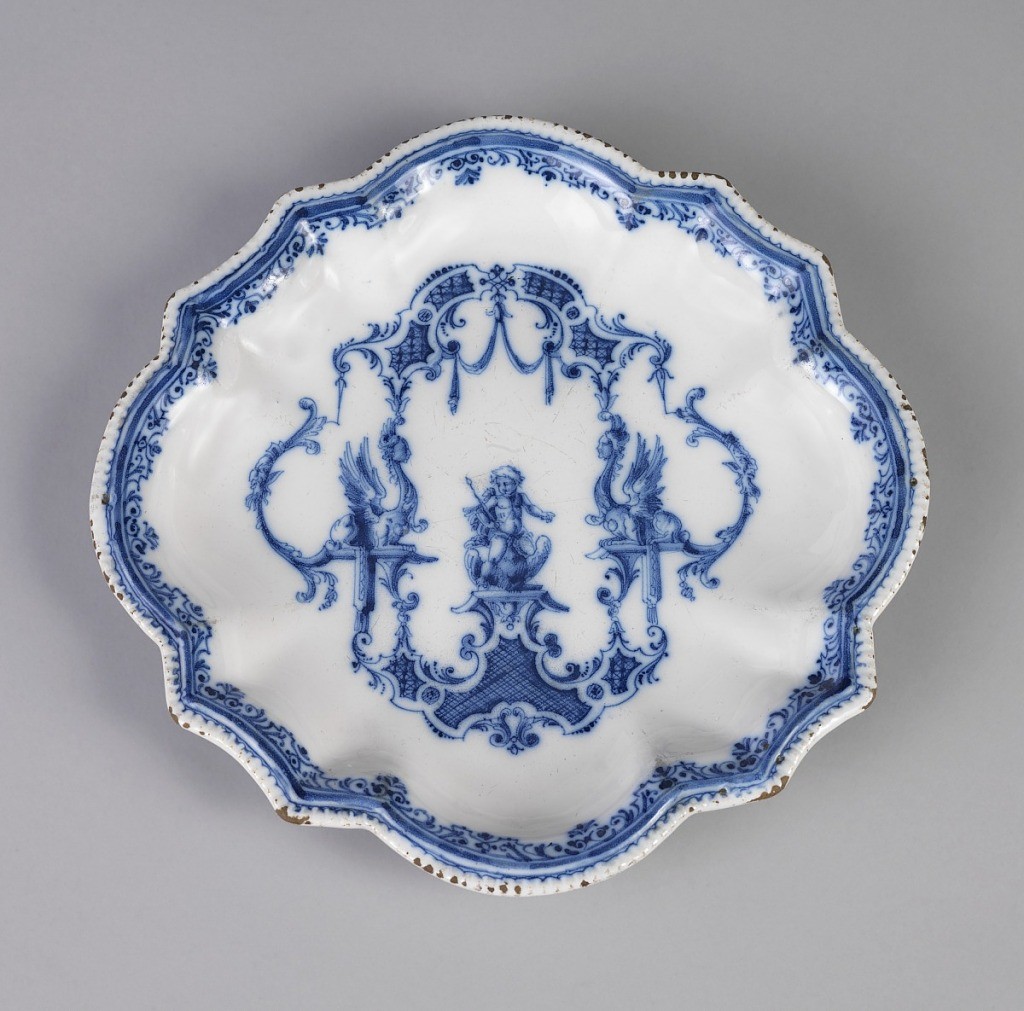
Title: Lobed Dish with Ganymede, Jupiter, and Sphinxes
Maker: Jean Berain, the elder, French, 1640-1711
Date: ca. 1735
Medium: faience
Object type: dish
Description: Dish with four lobes and eight points. The center is decorated with the young Ganymede and Jupiter in the form of an eagle. A sphinx on either side. Swags, scrolls, groteschi masks and diapered fields complete Berain-style design. Beaded edge with triple line and scrollwork.